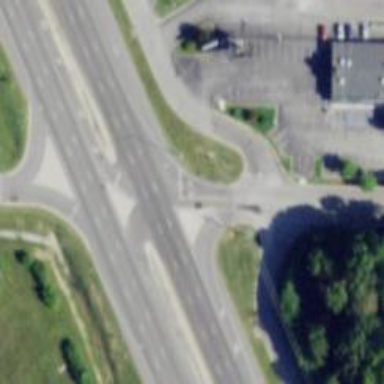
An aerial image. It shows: Primary link highway with asphalt surface.